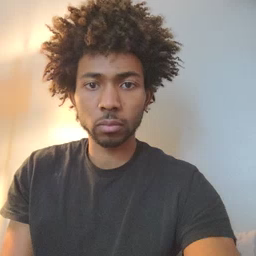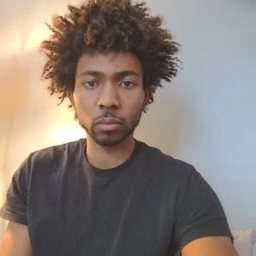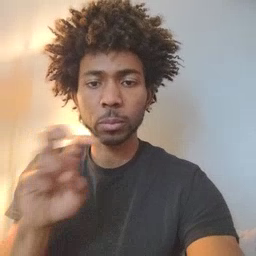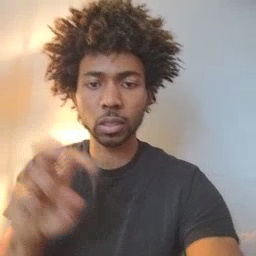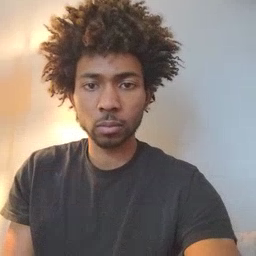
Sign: pizza